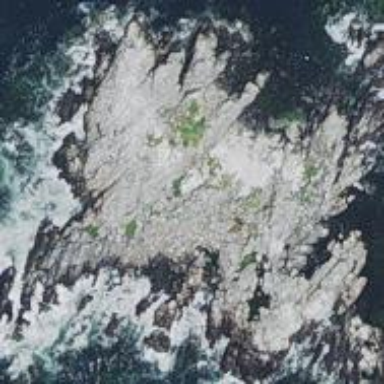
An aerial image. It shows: Islet along the natural coastline.